Interaction volume radius: 10 \u00c5
Interaction volume height: 15 \u00c5
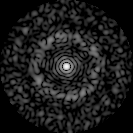
Disorder parameter: 0.8286